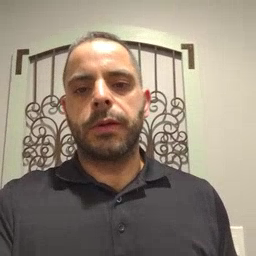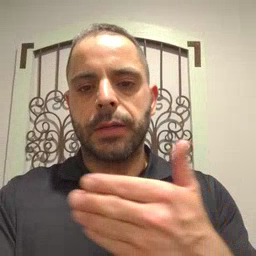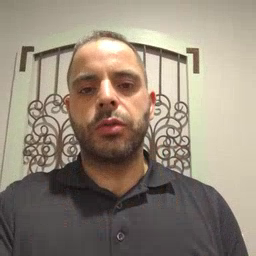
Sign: fish